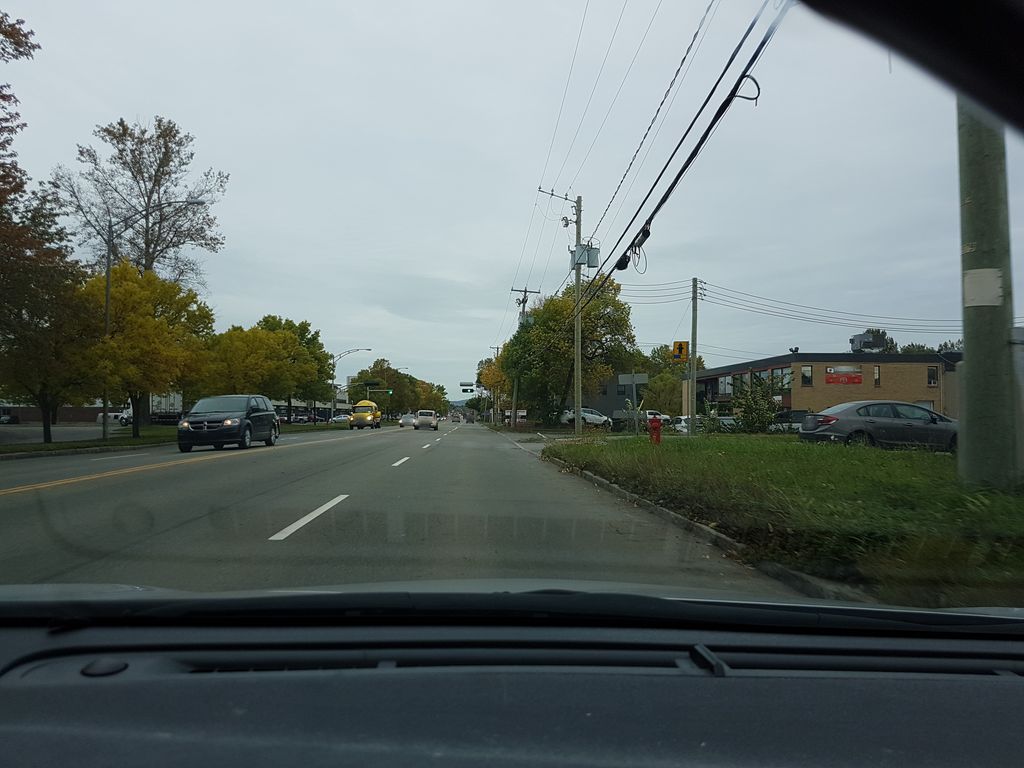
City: quebec_city